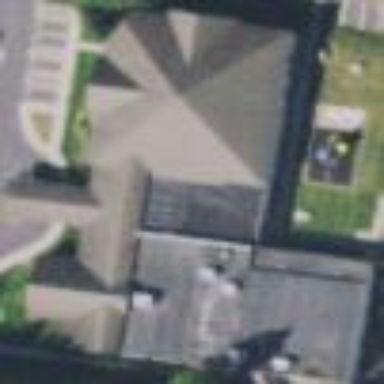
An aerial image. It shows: Beautiful church building.